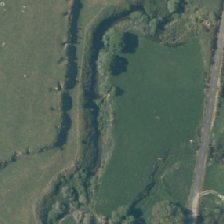
Land cover: low_producing_grassland